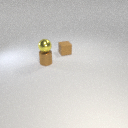
small yellow metal sphere above small brown metal cylinder